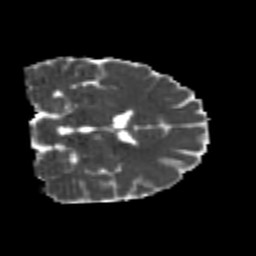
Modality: MD
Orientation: coronal
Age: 24
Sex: male
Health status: healthy
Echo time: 0.074 s